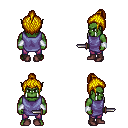
a pixel art fantasy rpg character, male body template, orc, green skin, chain tabard jacket, magenta pants, blonde short topknot hairstyle, white cloth bracers, maroon shoes, dagger, four views (front, back, left, right), 2x2 character sprite sheet, small pixel art, hard edges, no anti-aliasing